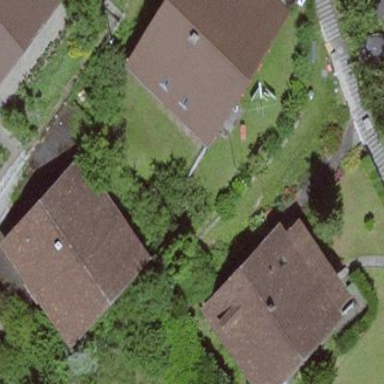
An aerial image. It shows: Residential building.